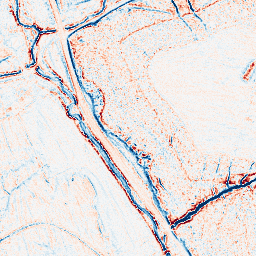
Category: edge_preserving
Decomposition family: anisotropic_diffusion
Decomposition parameters: iterations: 20
kappa: 100
gamma: 0.05
Upsampling method: quartic
Upsampling parameters: scale: 2
Upsampling scale: 2